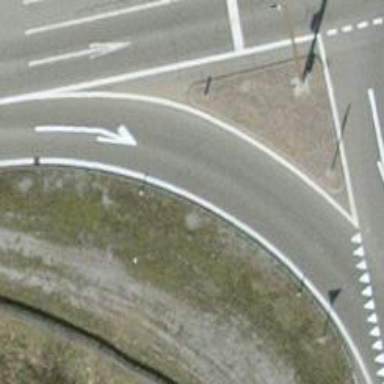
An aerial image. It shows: Asphalt trunk link road.